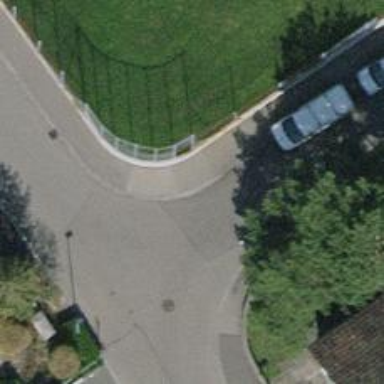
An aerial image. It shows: Kerb serving as barrier.